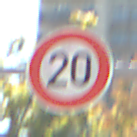
Verkehrszeichen: Geschwindigkeit20
Umgebung: Outdoor, Urban
Tageszeit: Midday
Wetter: Clear
Licht: Natural
Jahreszeit: NotSpecified
Kontrast: HighContrast